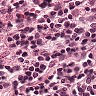
Metastatic tissue present: no